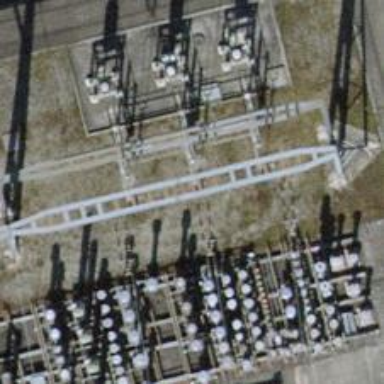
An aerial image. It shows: Endpoint substation.